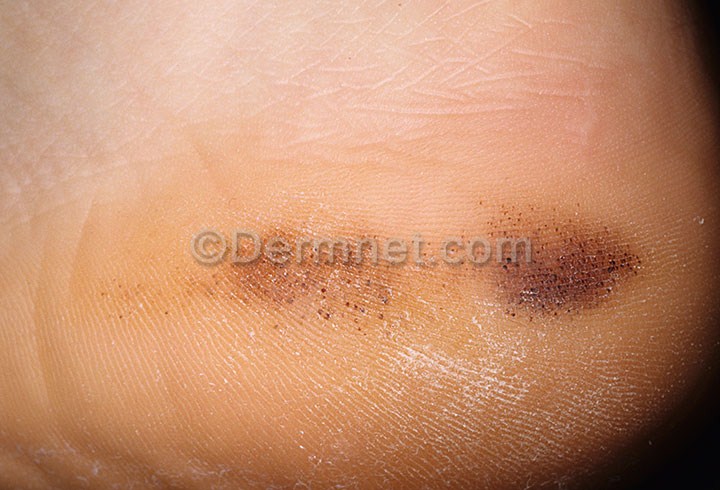
Disease: Warts Molluscum and other Viral Infections